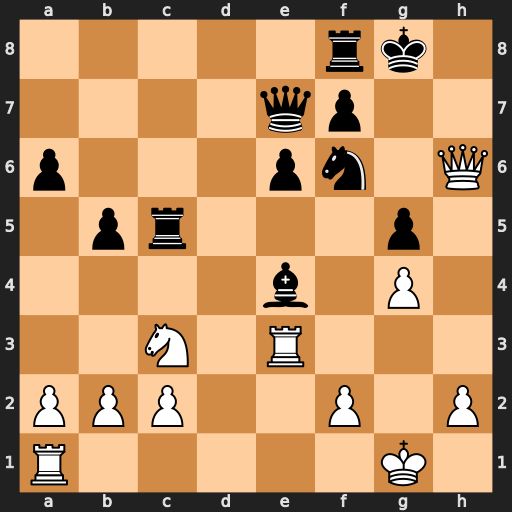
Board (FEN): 5rk1/4qp2/p3pn1Q/1pr3p1/4b1P1/2N1R3/PPP2P1P/R5K1
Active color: w
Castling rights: -
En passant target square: -
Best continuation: Rh3 Nh7 Nxe4